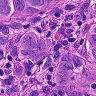
Metastatic tissue present: yes